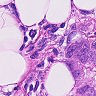
Metastatic tissue present: yes